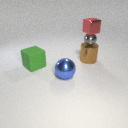
small red metal cube above large brown metal cylinder